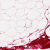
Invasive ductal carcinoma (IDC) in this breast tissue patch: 0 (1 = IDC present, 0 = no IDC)